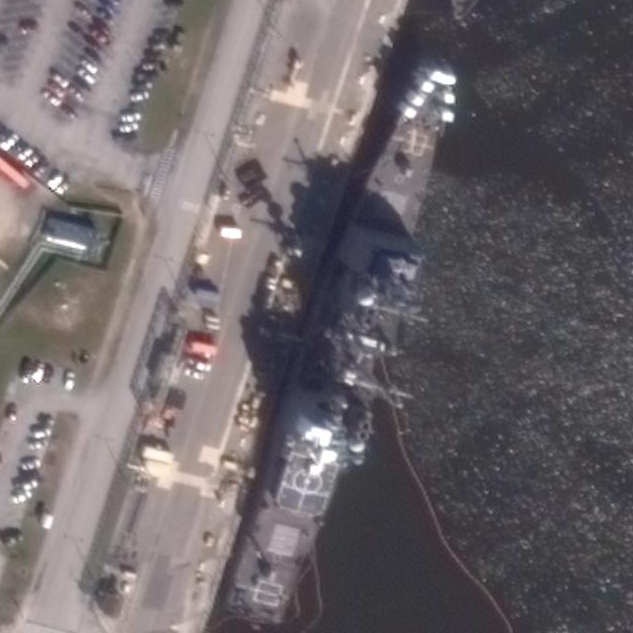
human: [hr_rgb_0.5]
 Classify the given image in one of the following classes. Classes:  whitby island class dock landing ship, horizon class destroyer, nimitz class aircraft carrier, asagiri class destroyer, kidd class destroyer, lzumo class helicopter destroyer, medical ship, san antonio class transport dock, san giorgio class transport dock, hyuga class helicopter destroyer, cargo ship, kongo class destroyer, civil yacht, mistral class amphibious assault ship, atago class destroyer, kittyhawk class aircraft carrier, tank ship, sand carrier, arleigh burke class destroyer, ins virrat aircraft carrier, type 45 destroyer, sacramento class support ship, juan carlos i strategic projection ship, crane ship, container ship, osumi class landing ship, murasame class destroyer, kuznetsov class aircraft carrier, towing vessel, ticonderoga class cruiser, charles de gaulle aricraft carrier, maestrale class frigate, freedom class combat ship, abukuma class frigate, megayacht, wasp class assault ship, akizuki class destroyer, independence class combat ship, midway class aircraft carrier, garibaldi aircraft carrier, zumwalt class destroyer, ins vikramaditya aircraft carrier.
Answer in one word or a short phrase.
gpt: Ticonderoga class cruiser